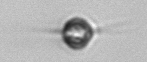
Label: Acanthoica_quattrospina